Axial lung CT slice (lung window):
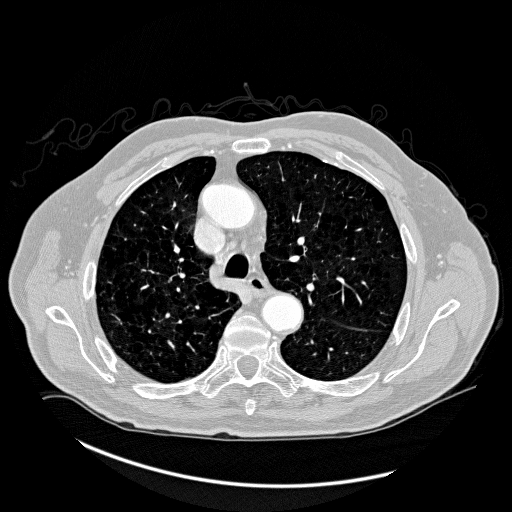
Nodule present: no